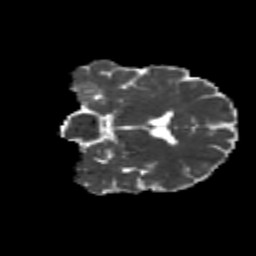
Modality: MD
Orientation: coronal
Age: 26
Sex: male
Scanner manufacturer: siemens
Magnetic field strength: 3 T
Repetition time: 8.6 s
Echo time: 0.095 s